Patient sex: M
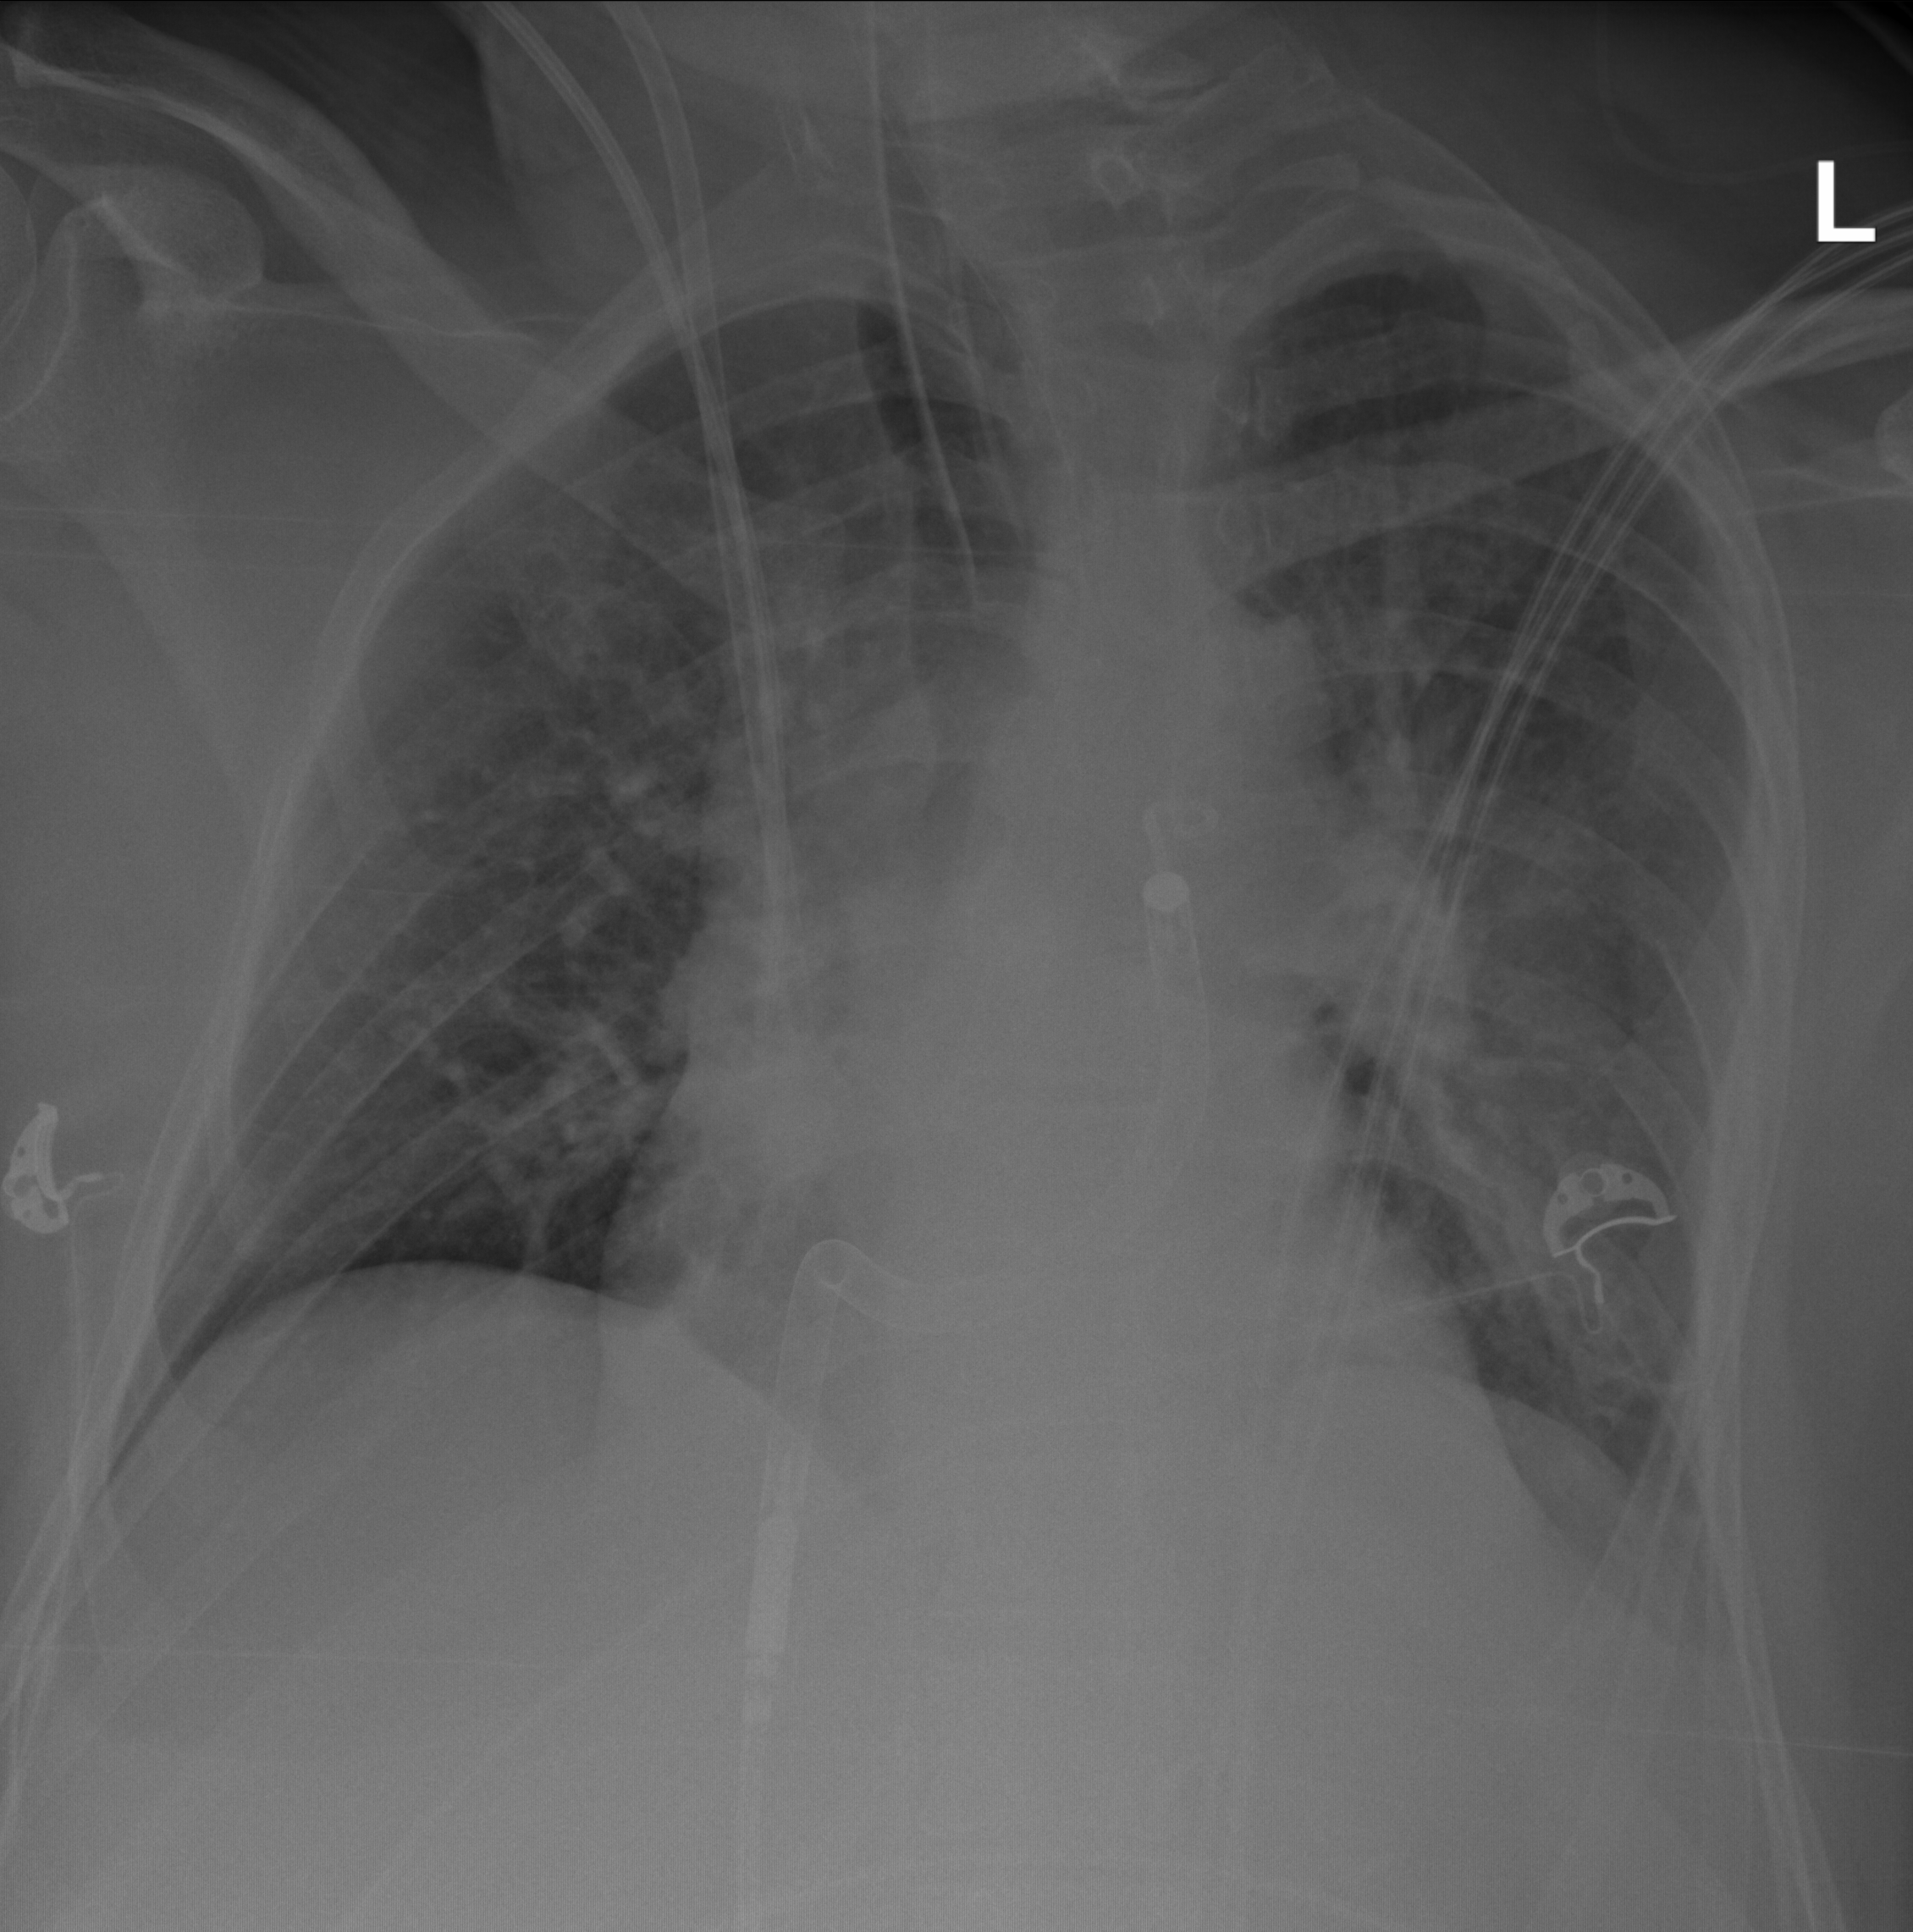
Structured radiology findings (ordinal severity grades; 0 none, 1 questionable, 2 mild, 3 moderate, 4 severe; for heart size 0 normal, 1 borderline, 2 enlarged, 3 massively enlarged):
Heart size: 1
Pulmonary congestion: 2
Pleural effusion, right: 0
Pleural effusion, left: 2
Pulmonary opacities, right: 0
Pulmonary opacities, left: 2
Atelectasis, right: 0
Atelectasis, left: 2